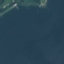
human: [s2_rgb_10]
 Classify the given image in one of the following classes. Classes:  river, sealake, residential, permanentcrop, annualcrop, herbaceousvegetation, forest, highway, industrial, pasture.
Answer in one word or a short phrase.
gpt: SeaLake